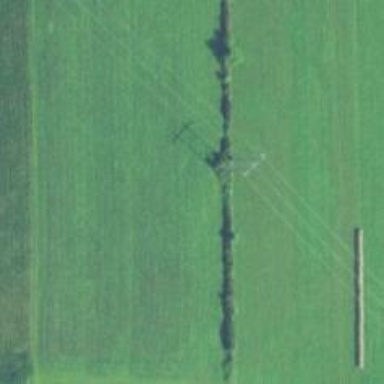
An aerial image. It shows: H-frame power tower with distinctive design.